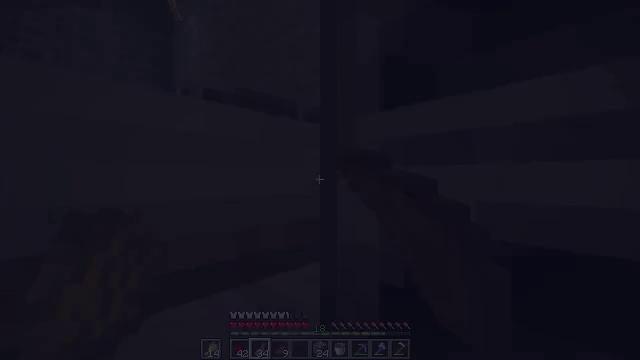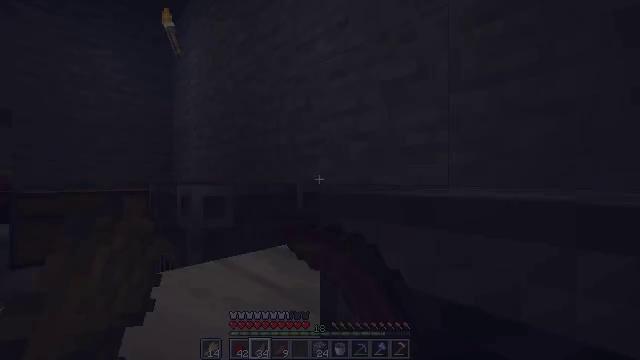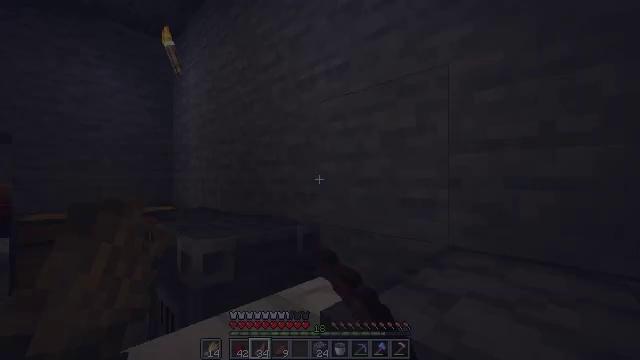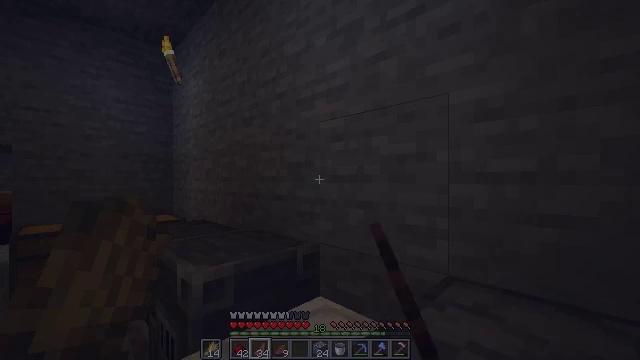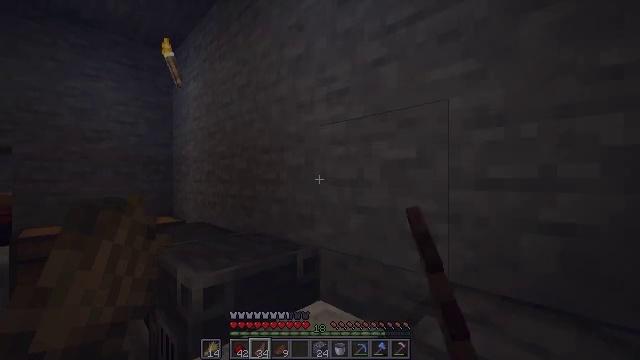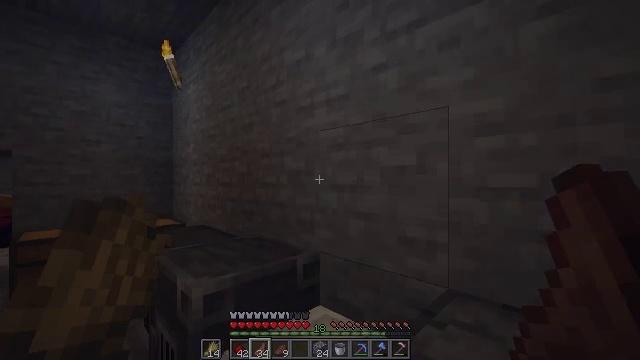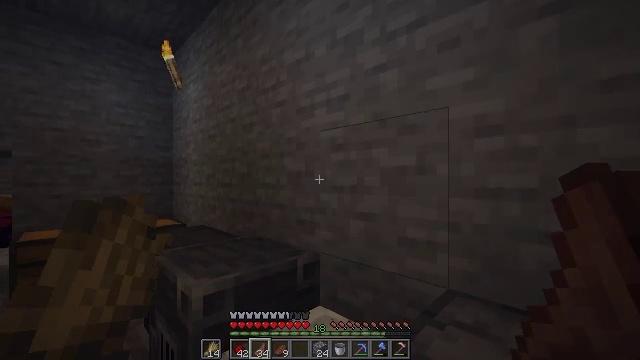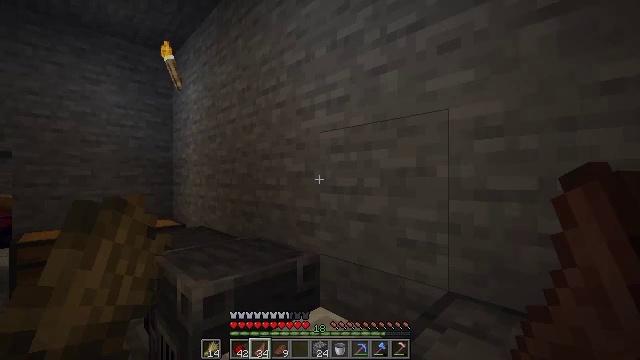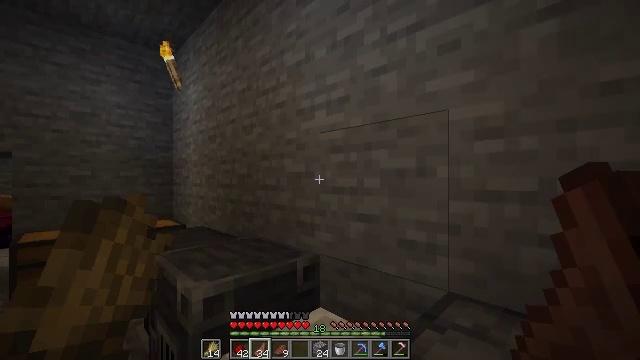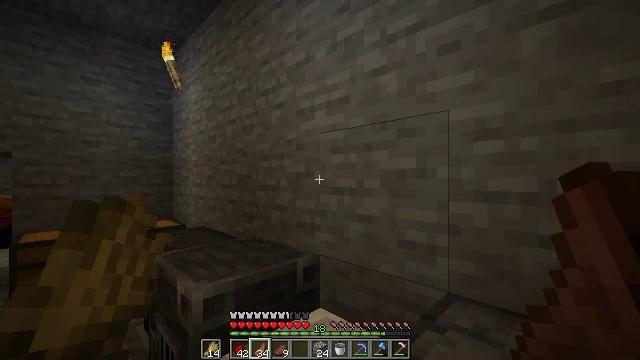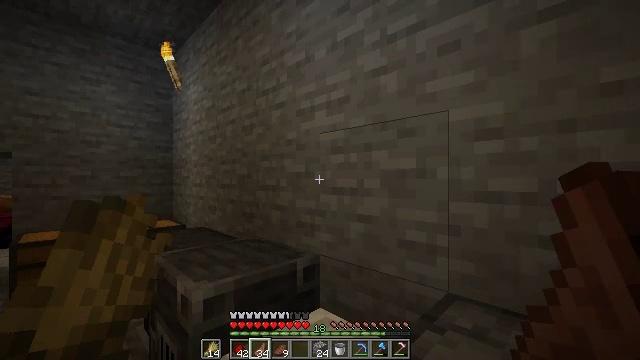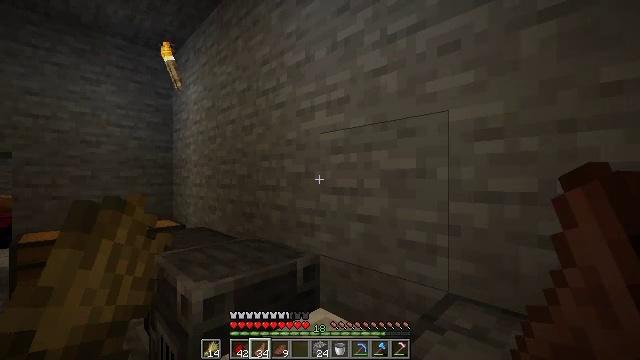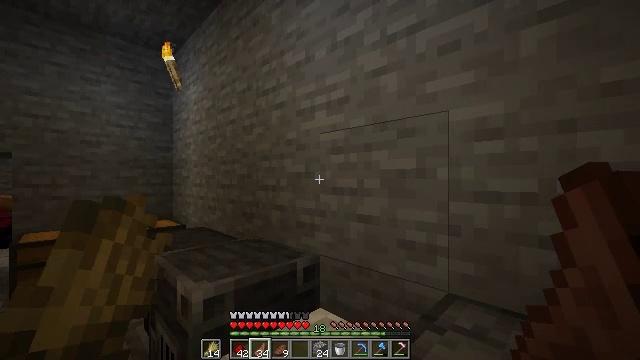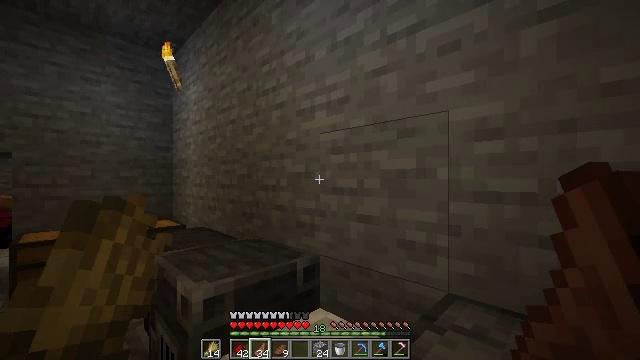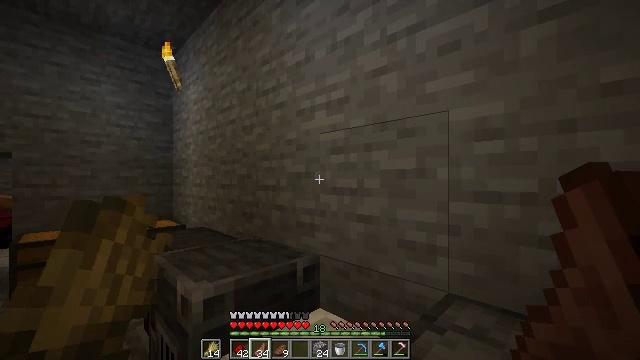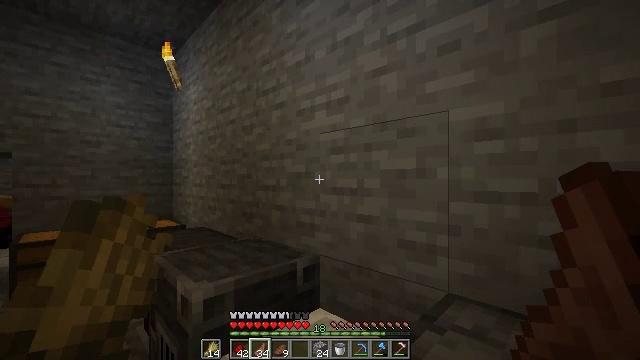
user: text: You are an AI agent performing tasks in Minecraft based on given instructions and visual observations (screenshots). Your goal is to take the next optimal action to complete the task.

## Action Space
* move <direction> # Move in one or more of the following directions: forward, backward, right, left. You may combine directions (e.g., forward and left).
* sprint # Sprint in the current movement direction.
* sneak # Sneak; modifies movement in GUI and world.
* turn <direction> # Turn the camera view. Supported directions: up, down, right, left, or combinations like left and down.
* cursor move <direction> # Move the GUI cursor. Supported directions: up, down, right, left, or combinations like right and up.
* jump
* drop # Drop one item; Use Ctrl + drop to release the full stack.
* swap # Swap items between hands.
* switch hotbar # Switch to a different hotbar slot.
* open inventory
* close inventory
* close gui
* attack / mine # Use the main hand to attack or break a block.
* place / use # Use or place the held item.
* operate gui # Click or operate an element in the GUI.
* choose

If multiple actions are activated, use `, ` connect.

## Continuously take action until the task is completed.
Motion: motion action
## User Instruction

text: Build a spruce fence using the crafting table.
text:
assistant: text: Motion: no_op
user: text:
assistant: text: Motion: no_op
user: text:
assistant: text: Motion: no_op
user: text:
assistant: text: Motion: no_op
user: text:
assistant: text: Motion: no_op
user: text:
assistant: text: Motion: no_op
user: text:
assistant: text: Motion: no_op
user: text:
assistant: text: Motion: no_op
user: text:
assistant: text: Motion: no_op
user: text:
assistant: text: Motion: no_op
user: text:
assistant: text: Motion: no_op
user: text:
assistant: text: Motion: no_op
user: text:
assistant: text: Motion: no_op
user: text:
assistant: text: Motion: no_op
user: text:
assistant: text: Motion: no_op
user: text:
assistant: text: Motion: no_op
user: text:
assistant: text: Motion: no_op
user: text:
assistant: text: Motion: no_op
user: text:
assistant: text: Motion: no_op
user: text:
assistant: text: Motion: no_op
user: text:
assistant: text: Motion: no_op
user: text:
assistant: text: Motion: no_op
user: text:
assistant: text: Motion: no_op
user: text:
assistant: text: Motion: no_op
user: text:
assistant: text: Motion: no_op
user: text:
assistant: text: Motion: no_op
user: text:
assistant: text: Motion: no_op
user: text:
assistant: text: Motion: no_op
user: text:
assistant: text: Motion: no_op
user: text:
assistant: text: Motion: no_op